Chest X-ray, PA view. Patient: 59 years old, sex M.
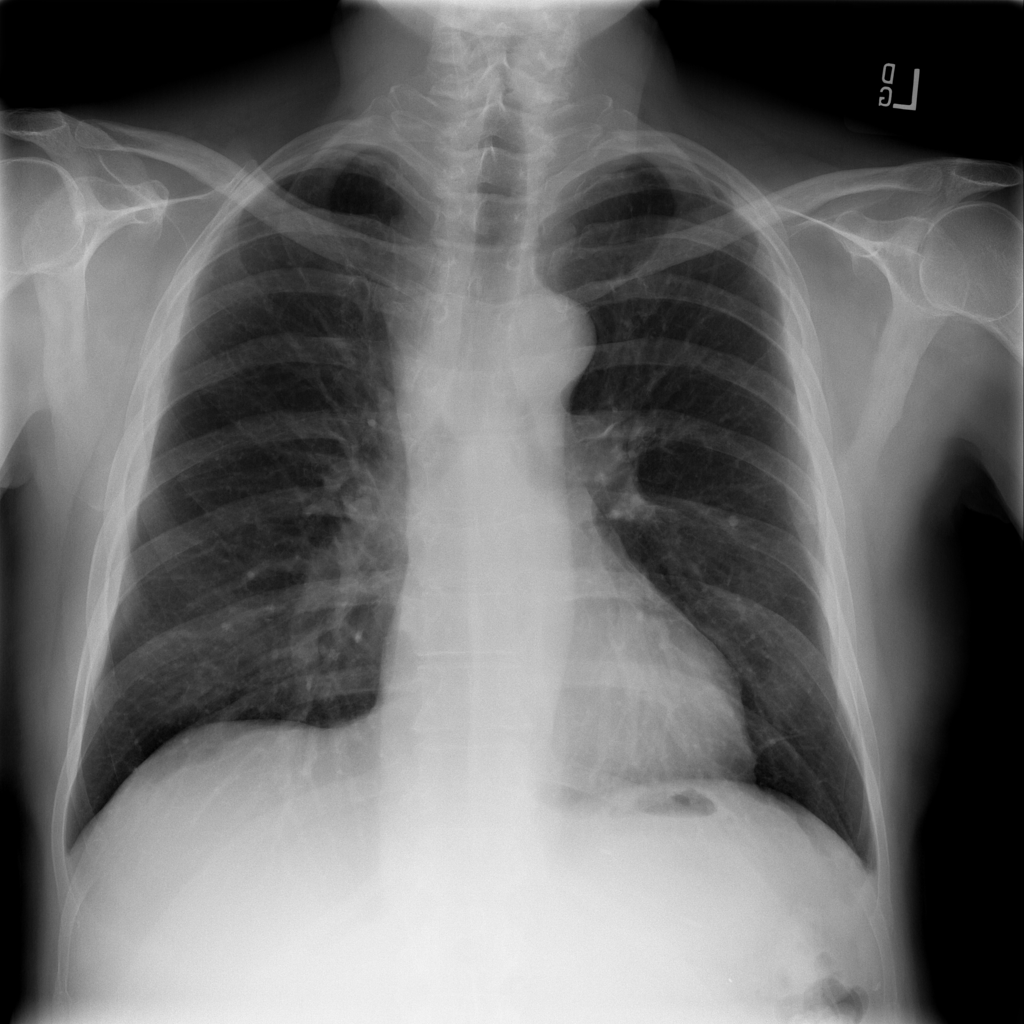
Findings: No Finding